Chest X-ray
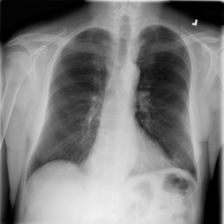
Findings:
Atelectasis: negative
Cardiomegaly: negative
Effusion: negative
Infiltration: positive
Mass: negative
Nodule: negative
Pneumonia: negative
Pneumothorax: negative
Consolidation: negative
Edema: negative
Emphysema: negative
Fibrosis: negative
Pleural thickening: negative
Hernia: negative